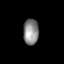
Tissue: lung
Cell type: Epithelial cells
Senescence score: 0.2402
Nuclear area (px): 391
Mean DAPI intensity: 137.368